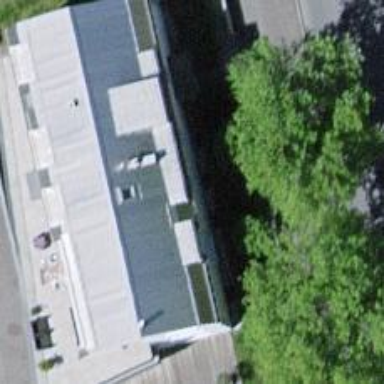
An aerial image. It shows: Residential building with gambrel roof.